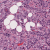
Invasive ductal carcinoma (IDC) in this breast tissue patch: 1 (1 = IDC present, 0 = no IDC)